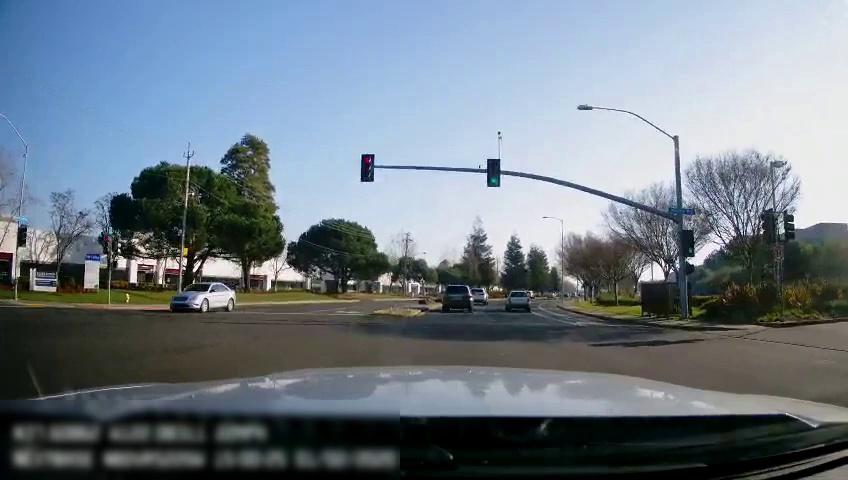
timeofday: Day
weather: Sunny
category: Drivable Space
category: Vehicles | SUV
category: Vehicles | SUV
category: Vehicles | SUV
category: Vehicles | Car
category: Lanes | Alternate Lane
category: Lanes | Alternate Lane
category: Lanes | Alternate Lane
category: Lanes | Opposite Lane
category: Traffic | Signs
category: Traffic | Signs
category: Traffic | Signs
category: Traffic | Signs
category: Traffic | Signs
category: Traffic | Signs
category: Traffic | Signs